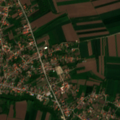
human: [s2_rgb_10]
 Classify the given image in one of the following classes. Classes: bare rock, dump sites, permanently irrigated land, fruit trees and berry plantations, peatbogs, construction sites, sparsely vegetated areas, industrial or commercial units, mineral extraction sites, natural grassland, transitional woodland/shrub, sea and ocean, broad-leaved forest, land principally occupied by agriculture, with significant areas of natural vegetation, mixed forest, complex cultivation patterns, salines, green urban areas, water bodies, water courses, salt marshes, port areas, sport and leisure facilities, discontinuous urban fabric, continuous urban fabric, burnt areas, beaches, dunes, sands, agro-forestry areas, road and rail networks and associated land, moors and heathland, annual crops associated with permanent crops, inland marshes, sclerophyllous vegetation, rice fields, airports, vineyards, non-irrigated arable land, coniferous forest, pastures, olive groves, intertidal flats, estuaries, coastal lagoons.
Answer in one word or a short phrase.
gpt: discontinuous urban fabric, non-irrigated arable land, land principally occupied by agriculture, with significant areas of natural vegetation